Question: I am trying to implement order management system by hibernate, which I am not very familiar with. The exception asked me to manually execute sql the same as hibernate in my program tried, and it succeeded. I don't know what's the problem. Probably it's from design issues. Database is like this:
ORDER has a foreign key ITEM_ID pointing to ITEM_ID in ITEM table, it's a one to many relationship and another foreign key CLIENT_ID pointing to CLIENT_ID in CLINET table.
Three entities' definition with annotation are written as
'''
@Table(name = "ITEM")
public class Item implements Serializable{
@Id
@GeneratedValue(strategy=GenerationType.IDENTITY)
@Column(name = "ITEM_ID", unique = true, nullable = false)
private int item_id;
@Column(name = "NAME")
private String name;
@Column(name="CATEGORY")
private String category;
@Column(name="UNIT")
private String unit;
@Column(name="PRICE")
private double price;
//getters and setters
}
@Entity
@Table(name="CLIENT")
public class Client implements Serializable{
@Id
@GeneratedValue(strategy = GenerationType.IDENTITY)
@Column(name = "CLIENT_ID", unique = true, nullable = false)
private int client_id;
@Column(name="CLIENT_NAME")
private String client_name;
//getters and setters
}
@Entity
@Table(name="ORDER")
public class Order {
@Id
@GeneratedValue(strategy=GenerationType.IDENTITY)
@Column(name = "ORDER_ID", unique = true, nullable = false)
private int order_id;
@ManyToOne(cascade = CascadeType.PERSIST,targetEntity=Client.class)
@JoinColumn(name = "CLIENT_ID", nullable = false)
private Client client;
@ManyToOne(cascade = CascadeType.PERSIST,targetEntity=Item.class)
@JoinColumn(name = "ITEM_ID", nullable = false)
private Item item;
@Column(name="QUANTITY")
private double quantity;
@Temporal(TemporalType.DATE)
@Column(name = "ORDER_DATE")
private Date order_date;
//getters and setters
}
'''
The order data insertion function is like:
'''
public static void insertNewOrder(Item item,Client client, double quantity, Date date){
Session session = HibernateUtil.getSessionFactory().openSession();
session.beginTransaction();
Order order = new Order();
order.setItem(item);
order.setClient(client);
order.setQuantity(new Double(quantity));
order.setOrder_date(date);
session.save(order);
session.getTransaction().commit();
session.close();
}
'''
Here is my exception:
'''
ERROR: You have an error in your SQL syntax; check the manual that corresponds to your MySQL server version for the right syntax to use near 'ORDER (CLIENT_ID, ITEM_ID, ORDER_DATE, QUANTITY) values (1, 1, '2013-11-12', 1.4' at line 1
Exception in thread "main" org.hibernate.exception.SQLGrammarException: You have an error in your SQL syntax; check the manual that corresponds to your MySQL server version for the right syntax to use near 'ORDER (CLIENT_ID, ITEM_ID, ORDER_DATE, QUANTITY) values (1, 1, '2013-11-12', 1.4' at line 1
'''
I have tried that sql manually, and it did insert successfully. I can't find any clue where the problem could be. Please help.
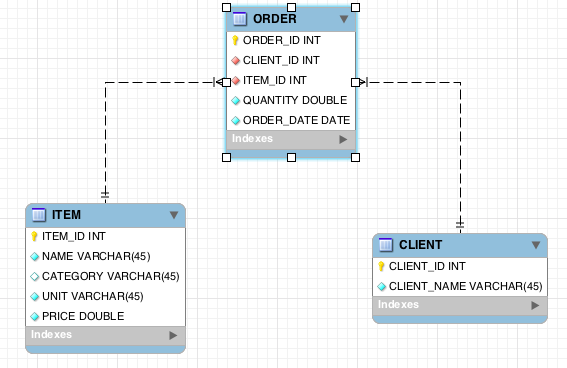
Answer: 'ORDER' is a MySQL keyword. If you must use it as a table name you need to wrap every reference in backticks.
'''
SELECT * FROM 'ORDER'...
'''
I recommend you chnage the table name to something that doesn't conflict